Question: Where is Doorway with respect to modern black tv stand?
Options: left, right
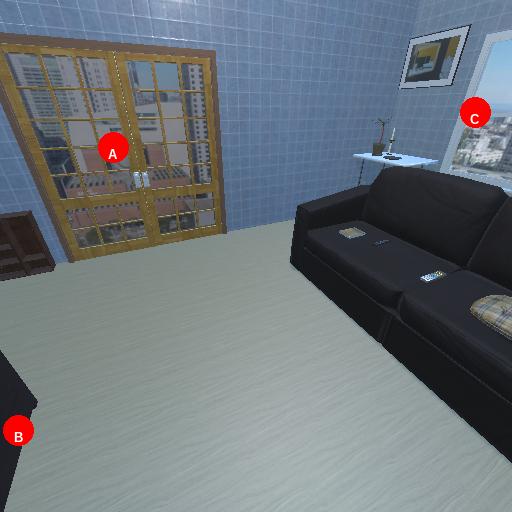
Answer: left